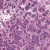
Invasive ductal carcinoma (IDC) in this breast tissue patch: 1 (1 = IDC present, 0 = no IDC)